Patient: sex M, age 30
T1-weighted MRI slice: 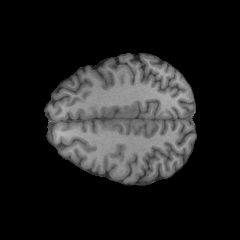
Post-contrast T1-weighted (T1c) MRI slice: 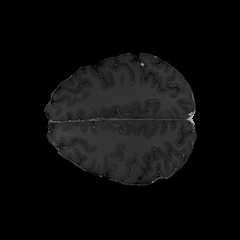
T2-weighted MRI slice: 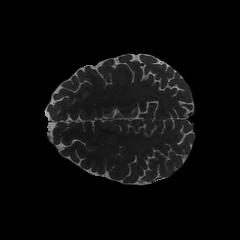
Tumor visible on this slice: no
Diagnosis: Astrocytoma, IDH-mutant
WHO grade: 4